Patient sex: M
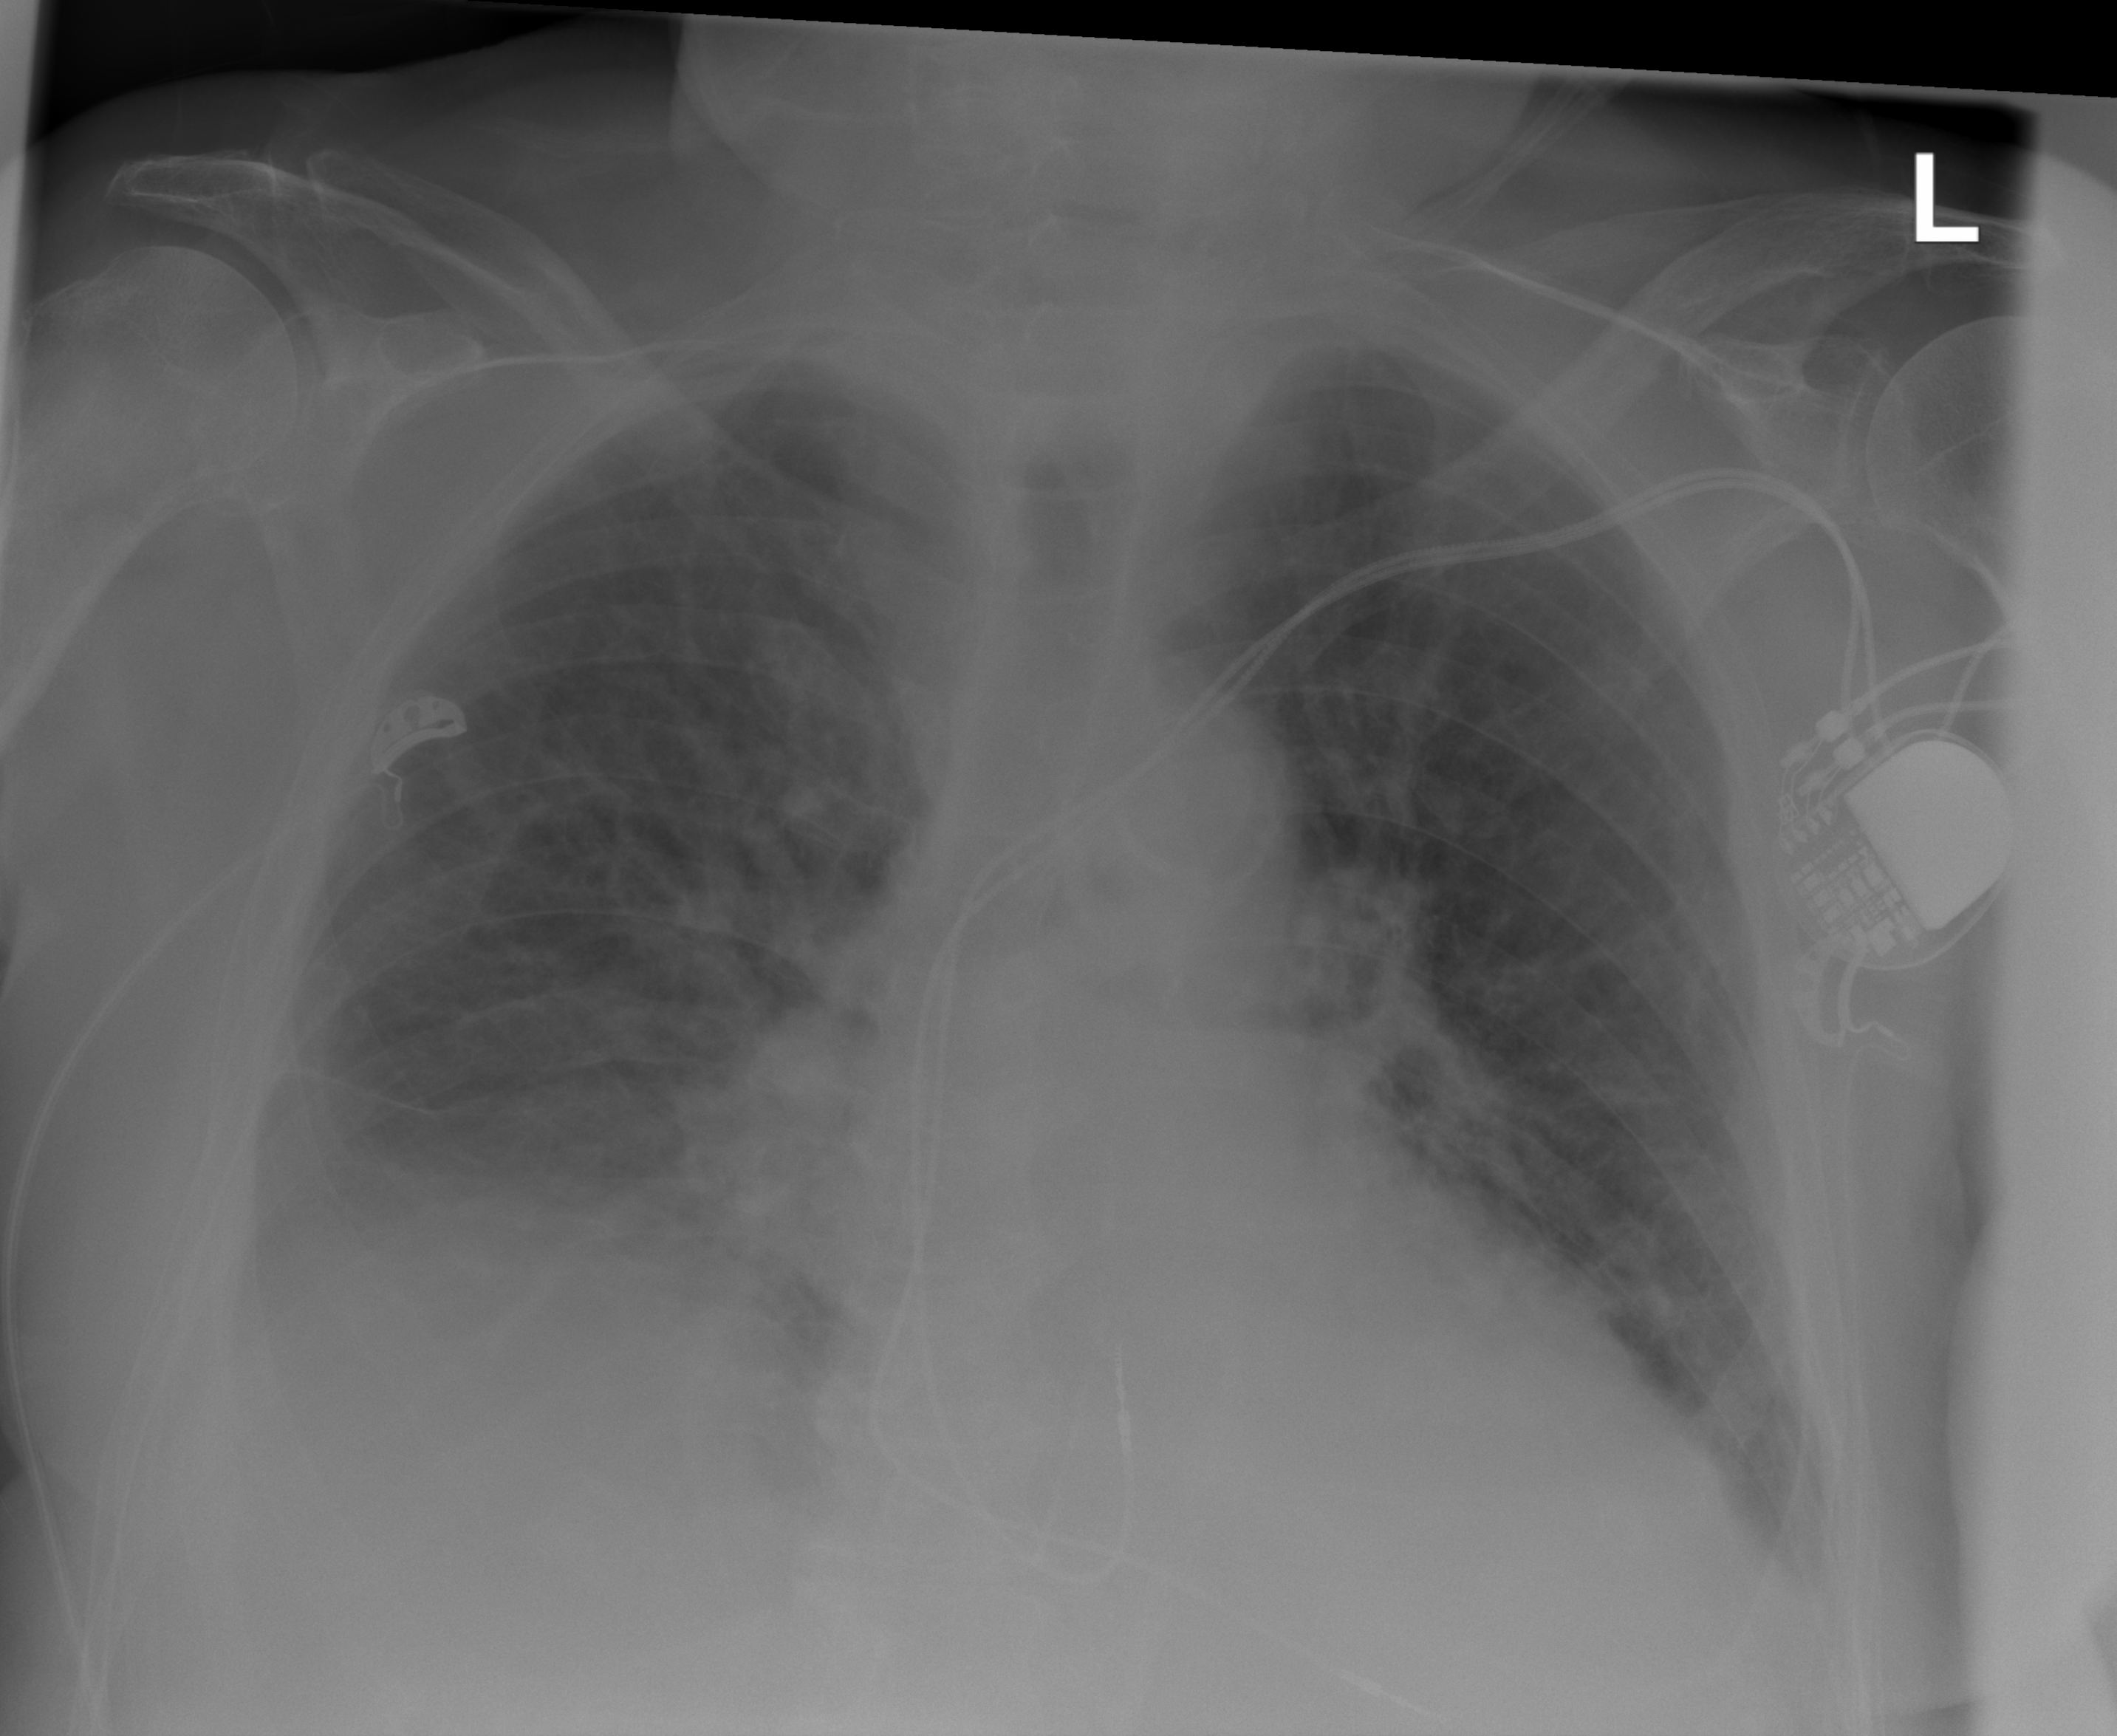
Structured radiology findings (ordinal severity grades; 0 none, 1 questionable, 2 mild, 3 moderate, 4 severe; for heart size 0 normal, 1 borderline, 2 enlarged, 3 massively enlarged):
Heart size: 1
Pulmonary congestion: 3
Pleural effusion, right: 3
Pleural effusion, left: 2
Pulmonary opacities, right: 2
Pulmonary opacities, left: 2
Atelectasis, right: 2
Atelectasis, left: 2